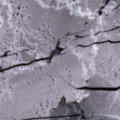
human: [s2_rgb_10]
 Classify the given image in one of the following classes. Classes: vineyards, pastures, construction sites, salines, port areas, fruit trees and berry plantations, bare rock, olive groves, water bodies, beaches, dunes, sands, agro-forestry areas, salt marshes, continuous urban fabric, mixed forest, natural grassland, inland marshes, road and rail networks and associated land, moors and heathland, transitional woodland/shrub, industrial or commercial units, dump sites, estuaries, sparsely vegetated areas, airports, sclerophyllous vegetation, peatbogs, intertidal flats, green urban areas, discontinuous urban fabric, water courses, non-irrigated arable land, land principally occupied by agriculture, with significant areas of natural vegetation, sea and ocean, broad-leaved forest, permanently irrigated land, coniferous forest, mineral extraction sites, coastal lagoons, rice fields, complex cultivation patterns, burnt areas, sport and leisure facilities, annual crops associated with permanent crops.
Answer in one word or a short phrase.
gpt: sea and ocean